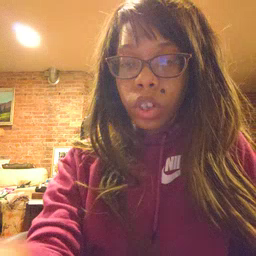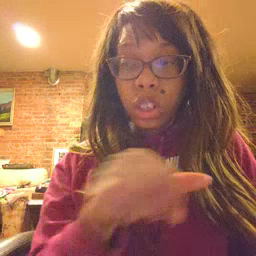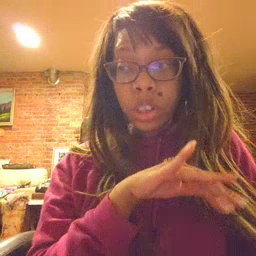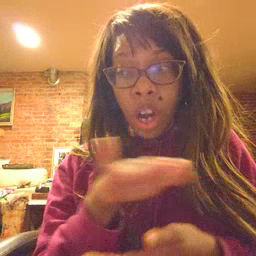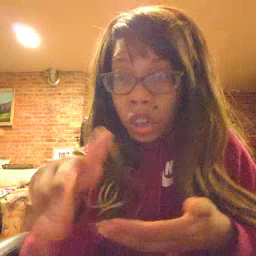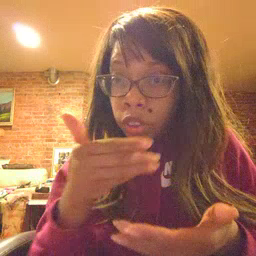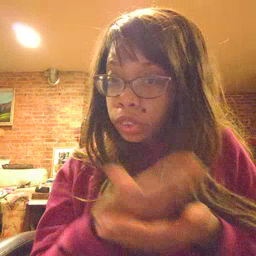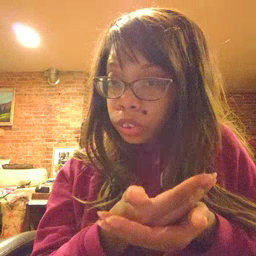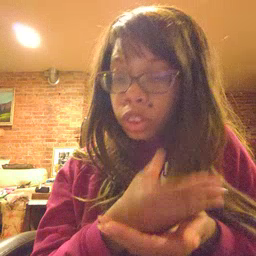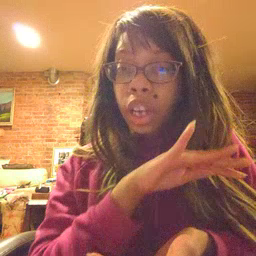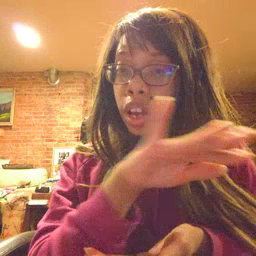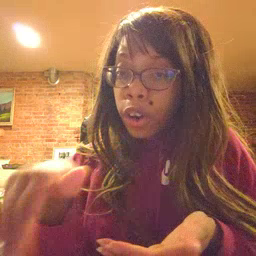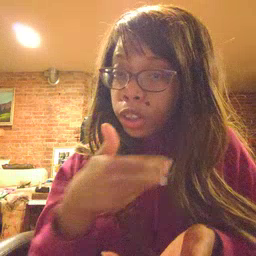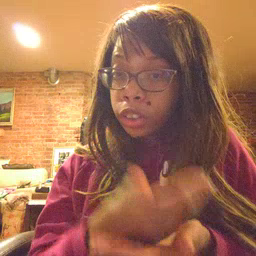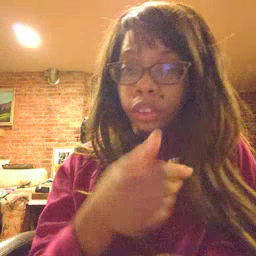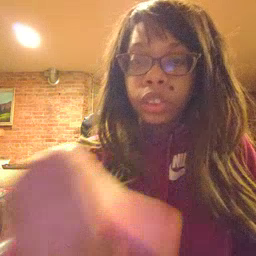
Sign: all